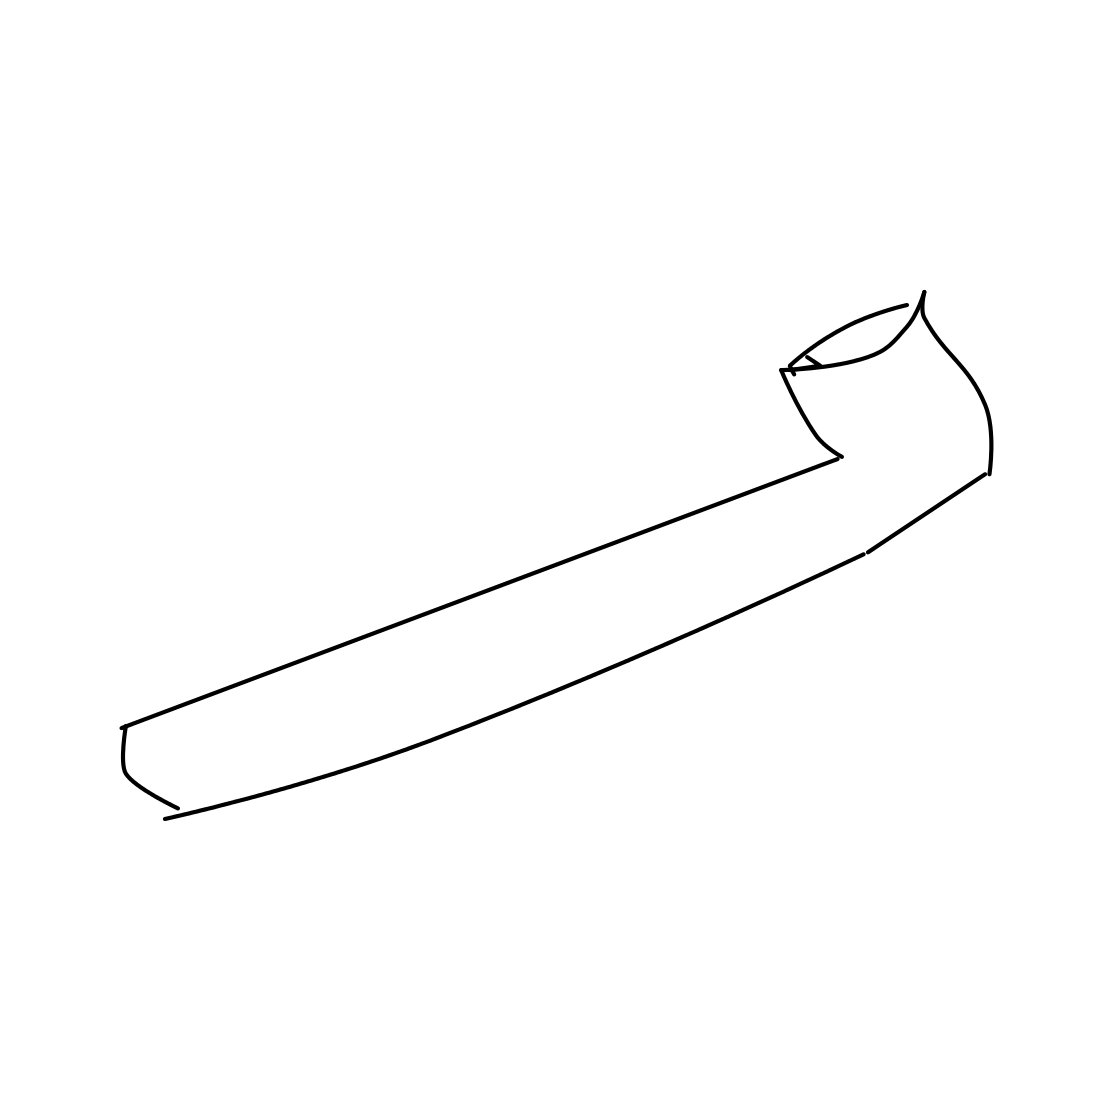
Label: pipe (for smoking)